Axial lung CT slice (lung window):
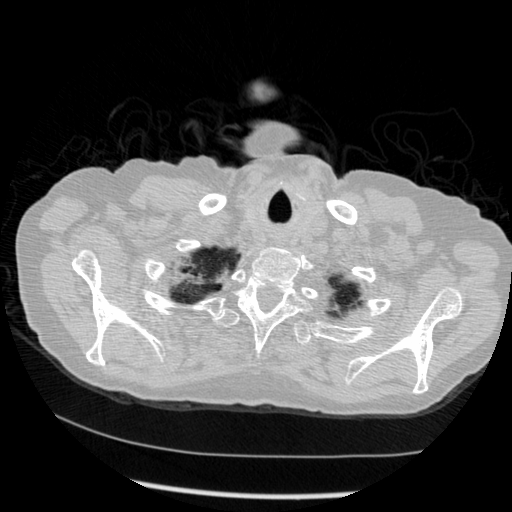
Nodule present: no